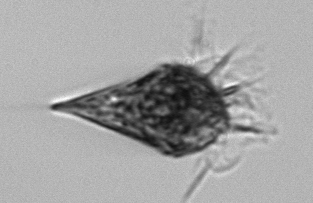
Label: Strombidium_wulffi